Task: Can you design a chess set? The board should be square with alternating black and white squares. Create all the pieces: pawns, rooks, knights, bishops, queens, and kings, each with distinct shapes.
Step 3869:
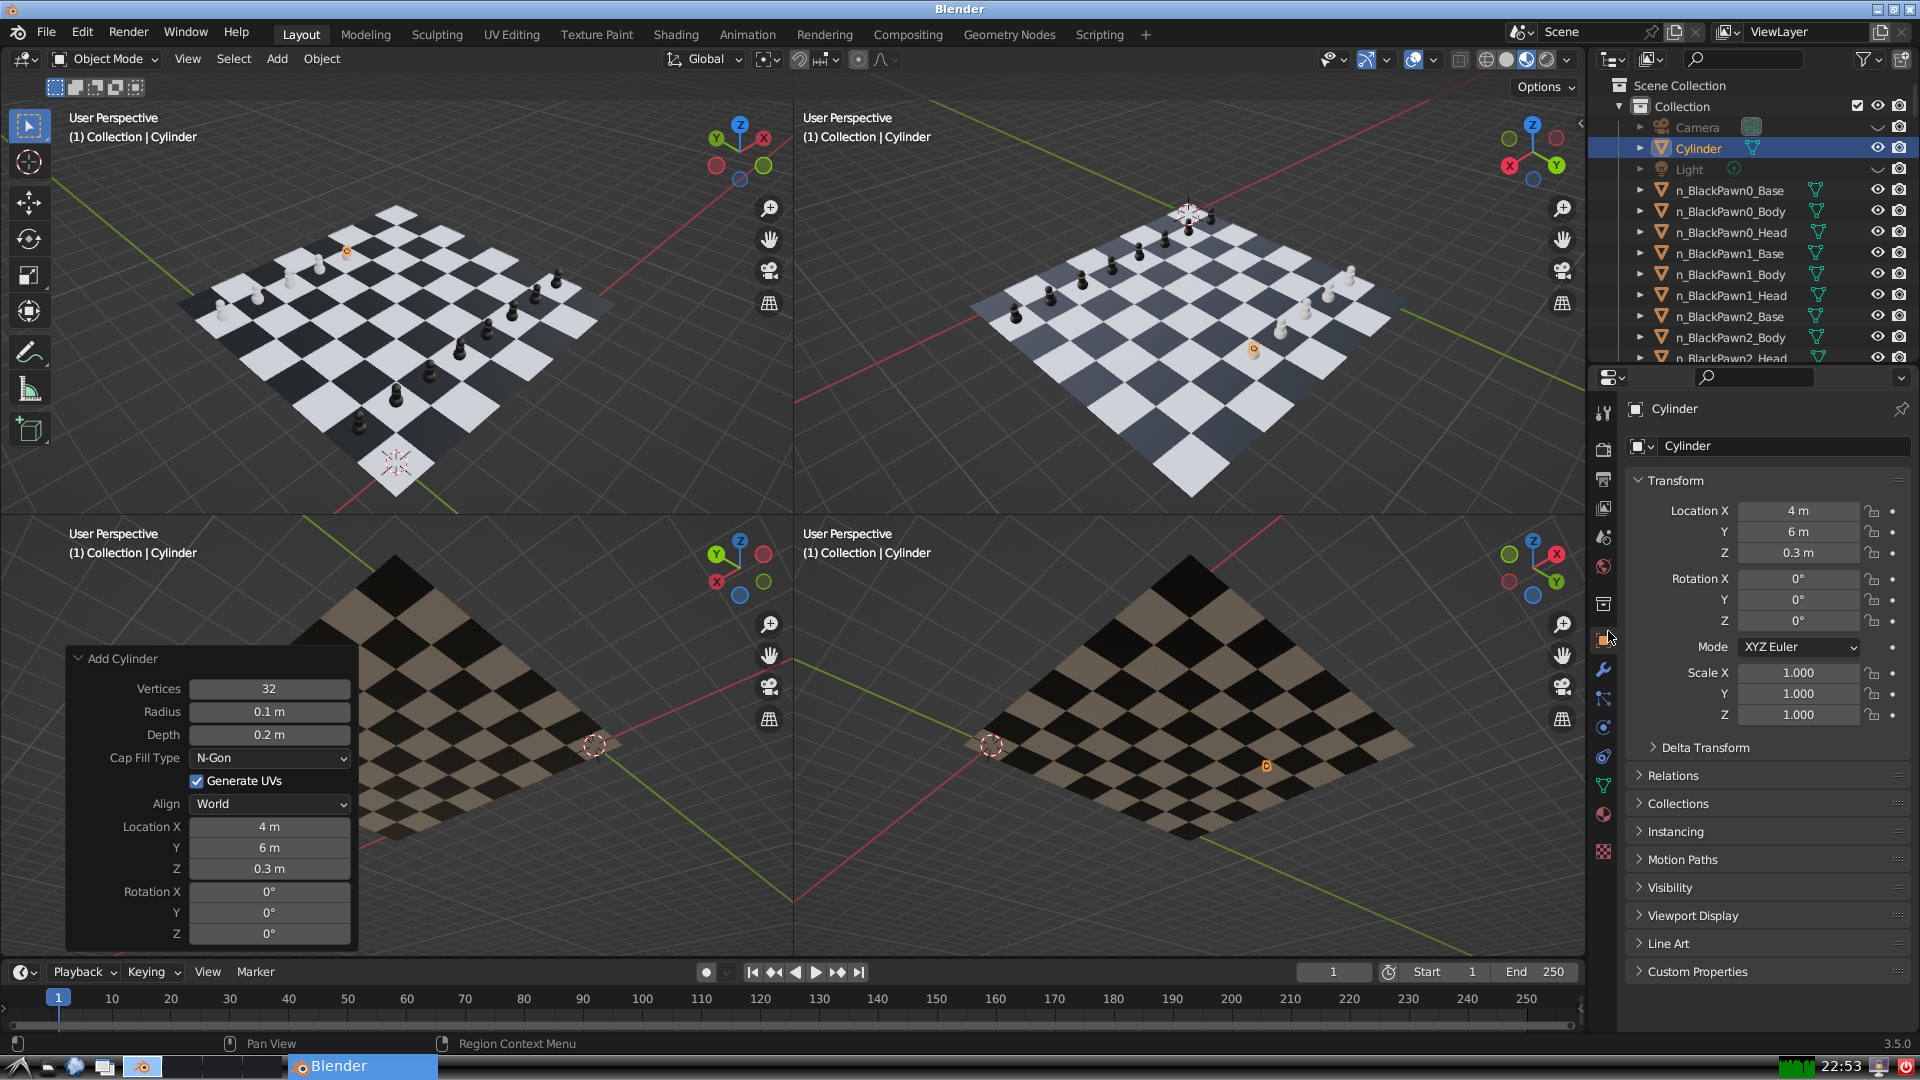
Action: {"mouse_move": [1732, 445]}